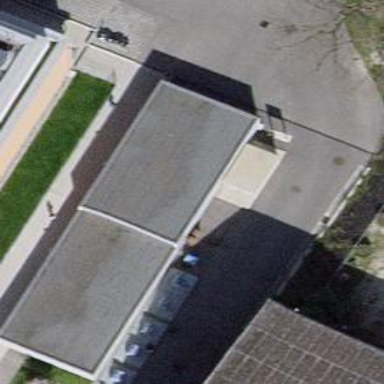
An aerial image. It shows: Parking area.